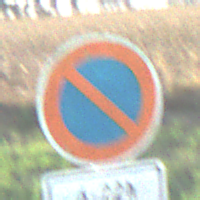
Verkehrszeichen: EingeschraenktesHalteverbot
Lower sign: ZeitangabenMitBeschraenkungAufWochentage4
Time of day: SunriseSunset
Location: Outdoor (Nature)
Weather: Clear
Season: NotSpecified
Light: Natural